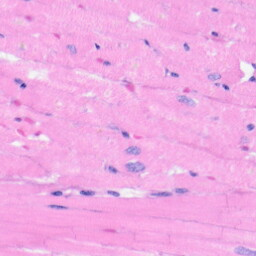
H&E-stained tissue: Heart